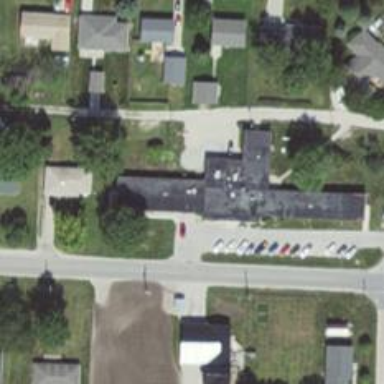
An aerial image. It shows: Nursing home.